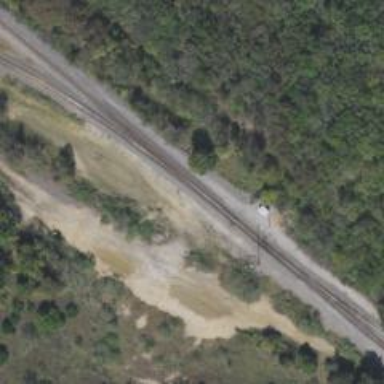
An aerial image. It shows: Railway track.